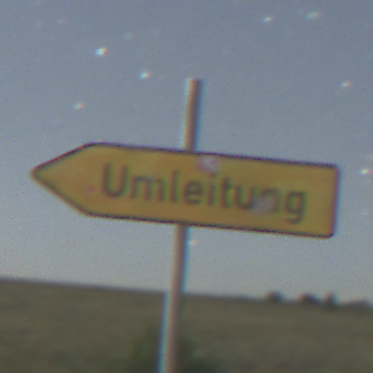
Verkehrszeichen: UmleitungswegweiserLinksweisend
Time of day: Night
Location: Outdoor (Nature)
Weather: Clear
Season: NotSpecified
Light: Natural